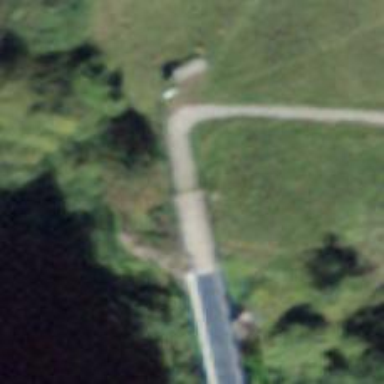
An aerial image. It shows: Concrete path.